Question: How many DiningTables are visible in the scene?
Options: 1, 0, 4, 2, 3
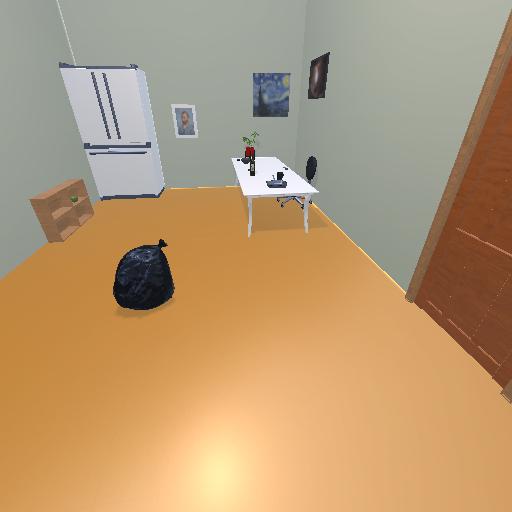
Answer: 1